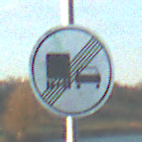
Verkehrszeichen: EndeUeberholverbotKraftfahrzeuge
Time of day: SunriseSunset
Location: Outdoor (RoadRail)
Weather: PartlyCloudy
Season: NotSpecified
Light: Natural